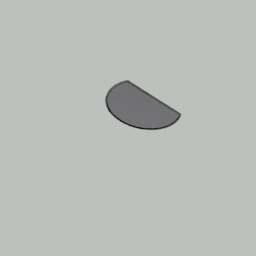
Label: architecture